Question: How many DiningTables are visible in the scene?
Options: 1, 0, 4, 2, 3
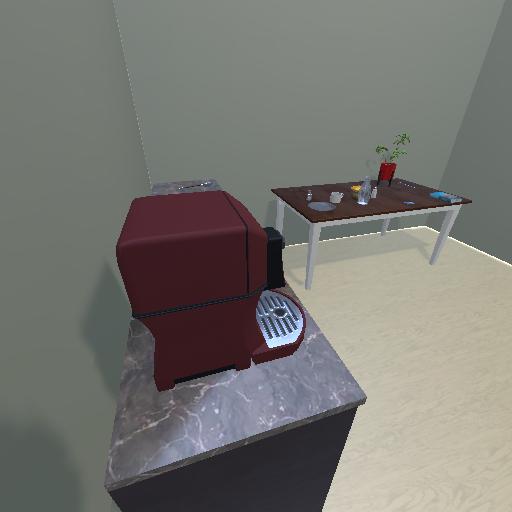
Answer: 1